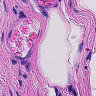
Metastatic tissue present: no